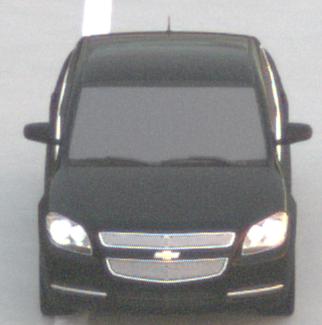
Make: Chevrolet
Model: Malibu 2.4
Detailed model: Malibu
Model produced from: 2012/07
Model produced until: 2014/08
Doors: 4
Color: black
Road condition: dry road
Daytime: sunrise or sunset
Contrast: medium contrast